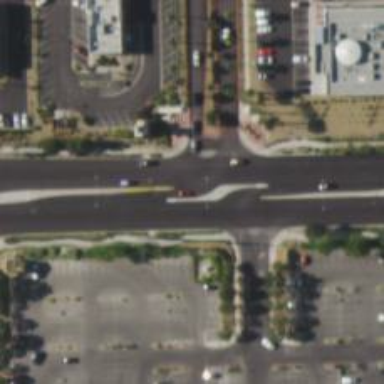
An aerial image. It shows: Primary link highway with asphalt surface.